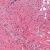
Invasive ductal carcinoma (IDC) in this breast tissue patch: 1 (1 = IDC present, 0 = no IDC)